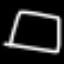
Label: square